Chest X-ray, PA view. Patient: 20 years old, sex F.
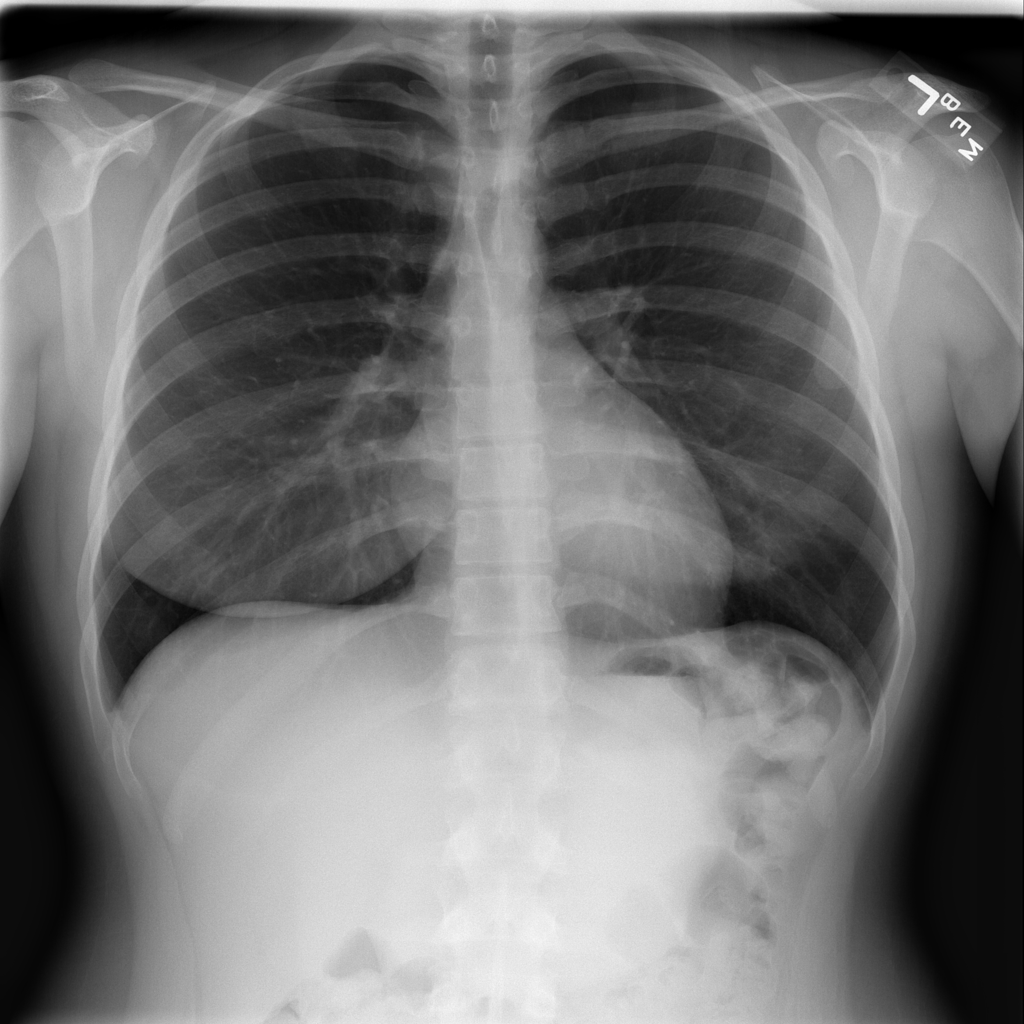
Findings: No Finding